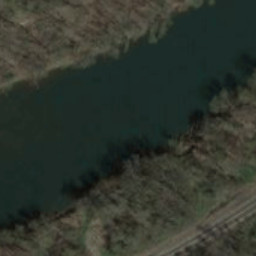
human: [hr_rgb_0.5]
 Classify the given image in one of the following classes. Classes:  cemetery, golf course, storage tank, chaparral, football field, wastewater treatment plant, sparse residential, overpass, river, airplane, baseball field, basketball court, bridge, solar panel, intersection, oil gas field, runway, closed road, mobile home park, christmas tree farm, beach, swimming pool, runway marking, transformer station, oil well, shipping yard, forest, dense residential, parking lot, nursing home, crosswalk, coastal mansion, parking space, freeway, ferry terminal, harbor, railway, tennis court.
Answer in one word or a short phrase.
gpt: river